Question: I've been experiencing a strange problem with creating dataframes within a function. However, using the same method outside of a data.frame works fine!
Here is the basic function, I use it to calculate the mean, standard deviation and standard error for a data set:
'''
aggregateX<- function(formula, dataset){
output<-aggregate(formula, dataset, mean) #calculate mean
sdev<-aggregate(formula, dataset, sd) #calculate sd
output$sd<-sdev[length(sdev)] #place sd in same data.frame
output$se<-output$sd/sqrt(max(as.numeric(dataset$P))) #calculate se
names(output$sd)<-"sd";names(output$se)<-"se" #attatch correct names
return(output)
}
'''
The function works but has a strange method of combining the data.frame as an output. The first variable (mean) is formatted correctly, but both the standard deviation and standard error are structured as a vector within the dataframes first row.
i.e. when you view the output in RStudio it looks something like this:

This wouldn't matter, but ggplot2 runs into some difficulty when trying to process this unusual data.frame. Any advice on how to form the data.frame without the strange vector would be much appreciated.
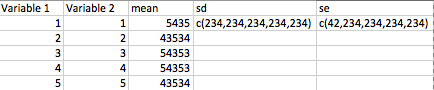
Answer: This will work:
'''
aggregateX<- function(formula, dataset){
denom <- sqrt(max(as.numeric(dataset$P)))
aggregate(formula, dataset, function(x){
s <- sd(x)
c(mean=mean(x),sd=s,se=s/denom)
})
}
'''
Assuming 'dataset' has a column named 'P'.